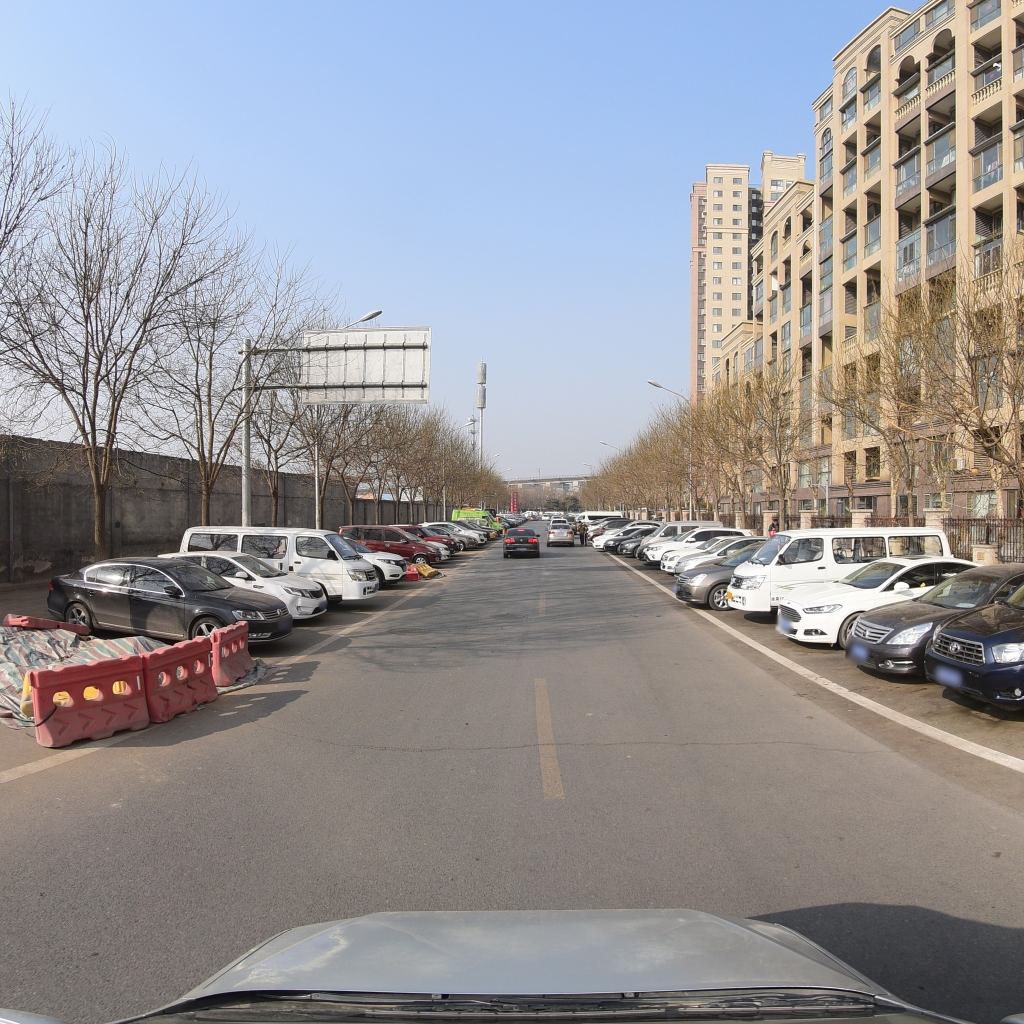
Region: Fengtai
Road damage annotations: transverse crack